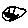
Label: smiley face